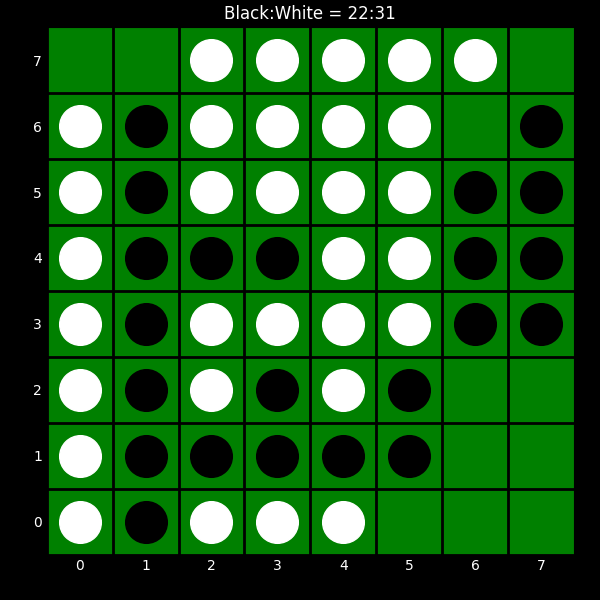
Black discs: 22
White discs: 31